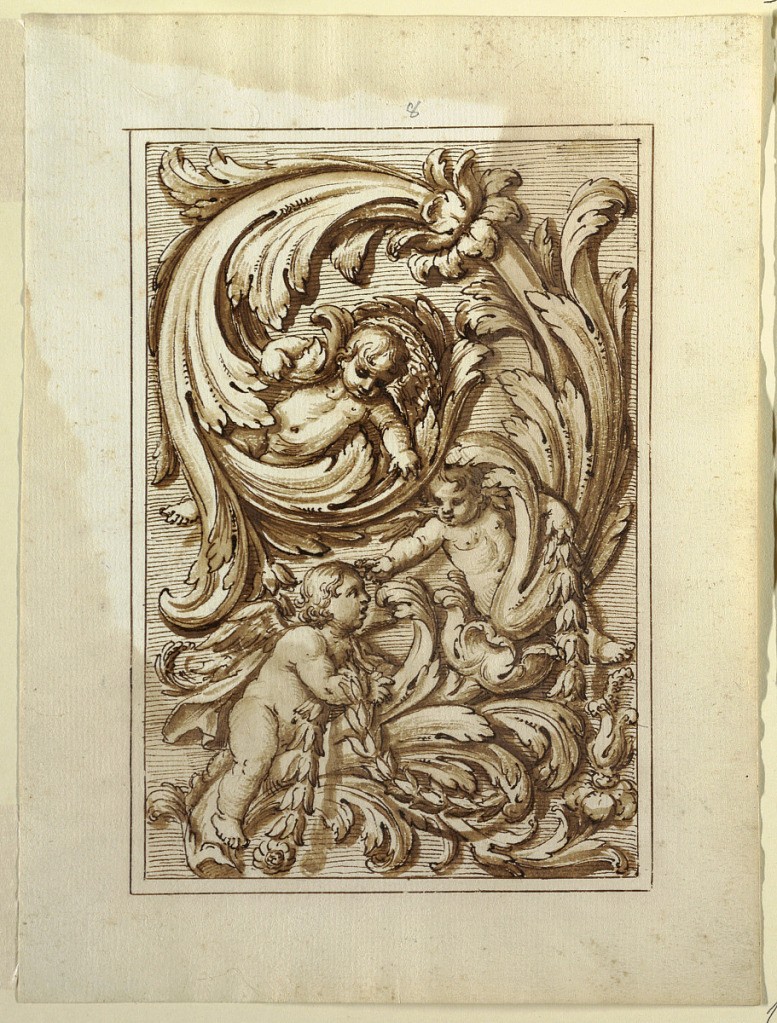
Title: One of a set of projects for a title page and for the decoration of a vertical panel
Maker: Francesco Bedeschini, Italian
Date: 1675-1699
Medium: Pen, brush, sepia
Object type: Drawing
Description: Intended to be engraved